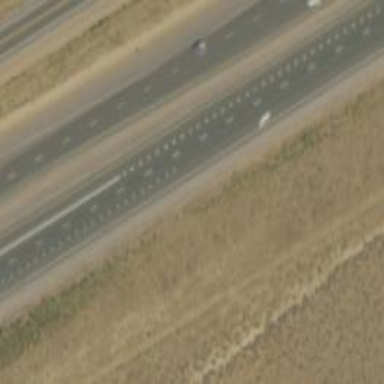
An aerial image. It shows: Asphalt trunk link road.